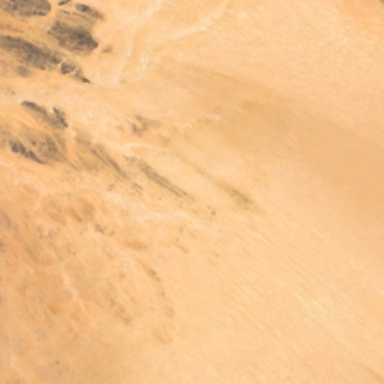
The quicksand cover the huge hill stone .